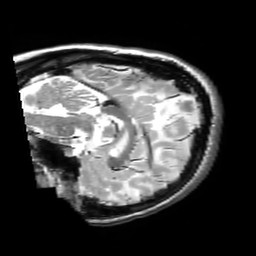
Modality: T2w
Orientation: sagittal
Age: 20
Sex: female
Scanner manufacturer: philips
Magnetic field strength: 3 T
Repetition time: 3 s
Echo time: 0.08 s